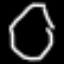
Label: octagon